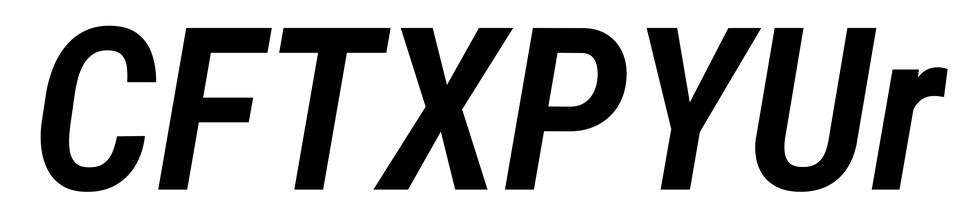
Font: Roboto-Italic_Condensed_SemiBold_Italic